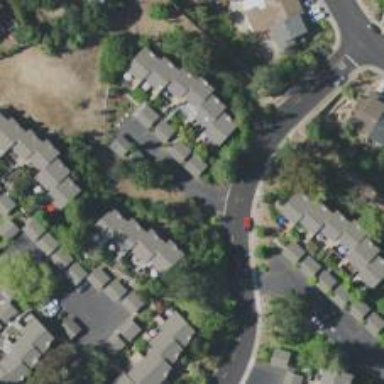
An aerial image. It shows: Living street.